Question: I have an app that takes a menu from server and parse it to TextViews and buttons, doing that
i sometime have longer names, so i want to present the 3 first lines of name(if it has that many), the problem is that when i set maxLines to 3, i see the 3 lines but only the text in the first line, the weird thing is when i use setLines to 3, i can see 3 lines and text, but than i have 3 lines for names that are only 1 line long.
Code:
'''
private void createItemView(Item itemToAdd) {
/* Constructing a layout panel for all views */
RelativeLayout viewPanel = new RelativeLayout(this);
/* Creating view for the name of item */
TextView itemName = new TextView(this);
itemName.setTextColor(getResources().getColor(android.R.color.white));
itemName.setTextSize(itemToAdd.getNameSize());
itemName.setSingleLine(false);
itemName.setWidth(300);
itemName.setMaxLines(3);
itemName.setText(itemToAdd.getName());
/* Creating add button view */
TextView addButton = new TextView(this);
addButton.setTextColor(getResources().getColor(android.R.color.white));
addButton.setTextSize(itemToAdd.getNameSize() + 5);
addButton.setText("+");
/* Creating price view */
TextView priceView = new TextView(this);
priceView.setTextColor(getResources().getColor(android.R.color.white));
priceView.setTextSize(itemToAdd.getNameSize());
priceView.setText(itemToAdd.getPrice());
/* Adding views to panel */
viewPanel.addView(addButton, rightParams);
viewPanel.addView(priceView, centerParams);
viewPanel.addView(itemName, leftParams);
/* adding view panel to layout */
menuLayout.addView(viewPanel);
}
'''
Params for views:
'''
/* Constructing Linear layout here */
menuLayout = new LinearLayout(this);
menuLayout.setOrientation(LinearLayout.VERTICAL);
menuLayout.setBackgroundColor(getResources().getColor(android.R.color.background_dark));
/* Constructing rules for relative layout here */
rightParams = new RelativeLayout.LayoutParams(ViewGroup.LayoutParams.WRAP_CONTENT, ViewGroup.LayoutParams.WRAP_CONTENT);
leftParams = new RelativeLayout.LayoutParams(ViewGroup.LayoutParams.WRAP_CONTENT, ViewGroup.LayoutParams.WRAP_CONTENT);
centerParams = new RelativeLayout.LayoutParams(ViewGroup.LayoutParams.WRAP_CONTENT, ViewGroup.LayoutParams.WRAP_CONTENT);
/* Adding rules */
rightParams.addRule(RelativeLayout.ALIGN_PARENT_RIGHT, RelativeLayout.TRUE);
leftParams.addRule(RelativeLayout.ALIGN_PARENT_LEFT, RelativeLayout.TRUE);
centerParams.addRule(RelativeLayout.CENTER_IN_PARENT, RelativeLayout.TRUE);
'''
Photo:

I am sorry for my bad english,Thank you!
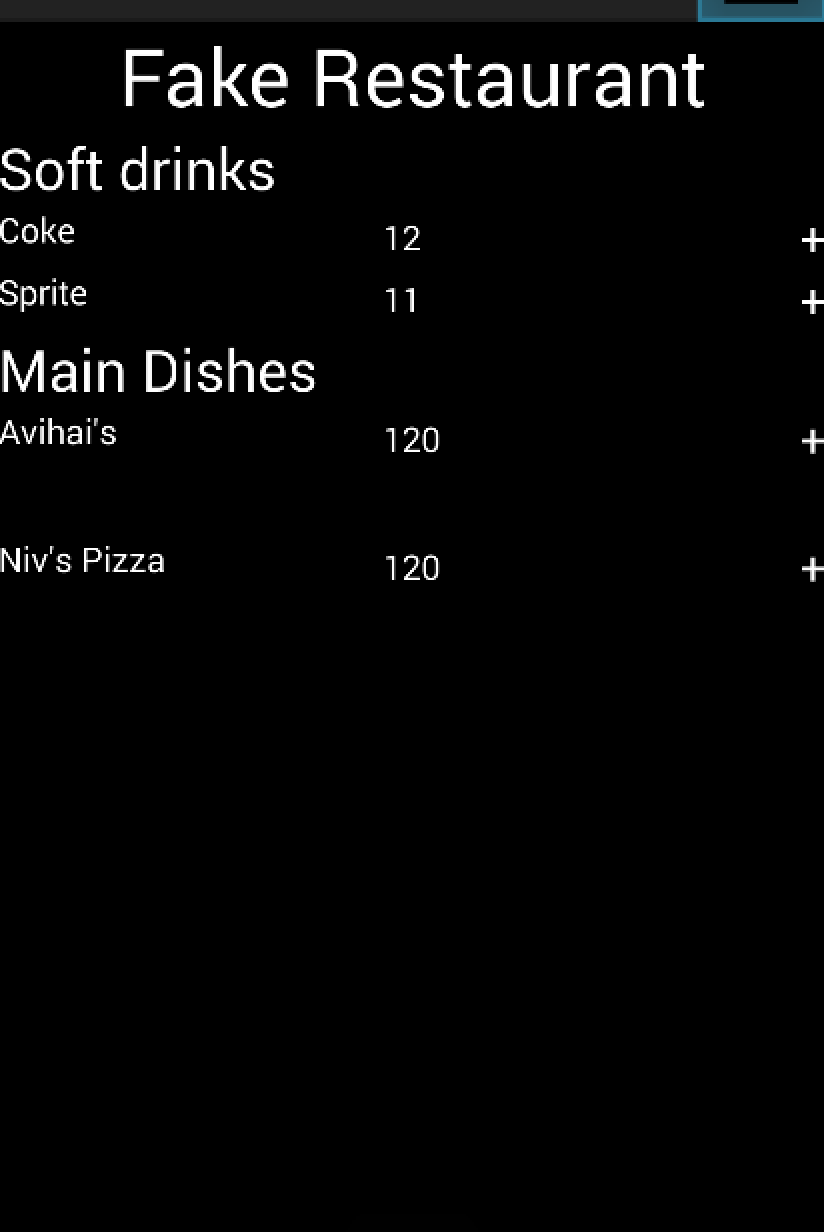
Answer: Seems like this next line has a problem:
'''
leftParams.addRule(RelativeLayout.ALIGN_PARENT_LEFT, RelativeLayout.TRUE);
'''
for some reason(i'm not sure why, maybe a bug) its not working.
You can just not add params, and Relative layout will put your text view on the left side of the layout, and you will see the text.
hope it helps